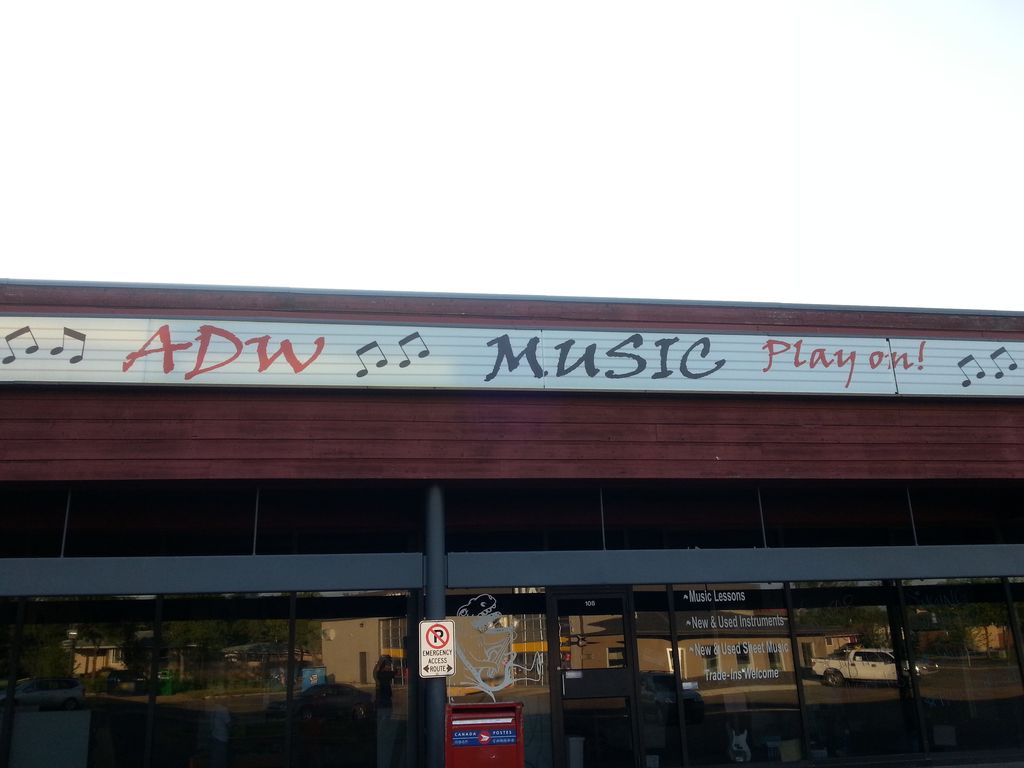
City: edmonton